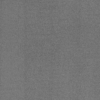
Label: dusty